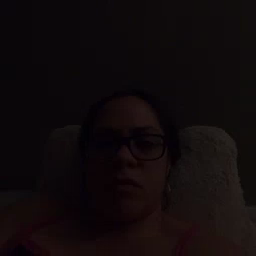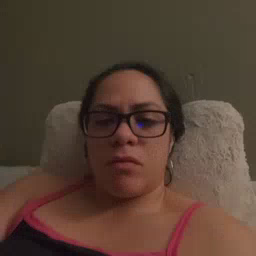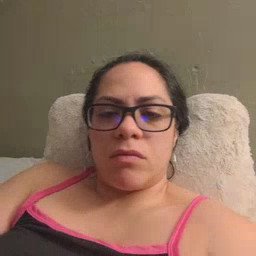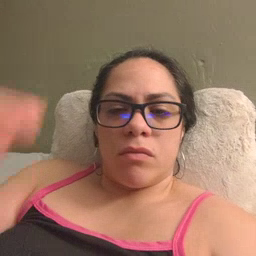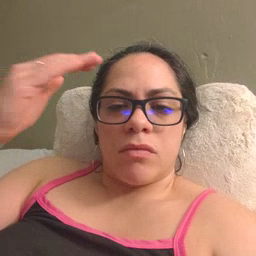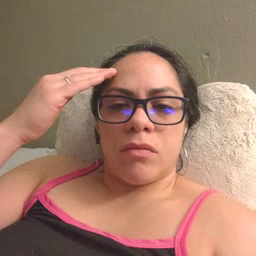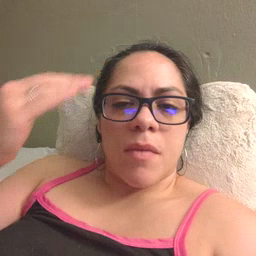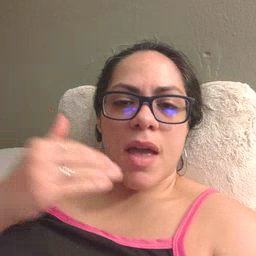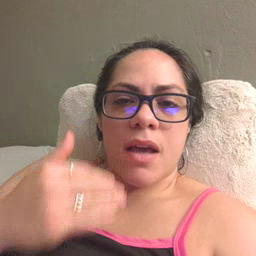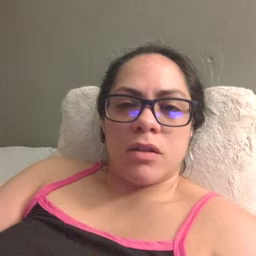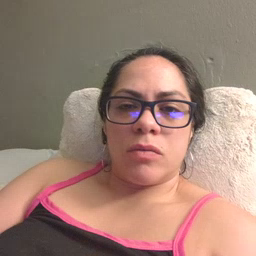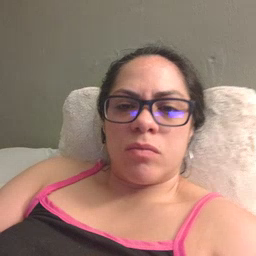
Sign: head